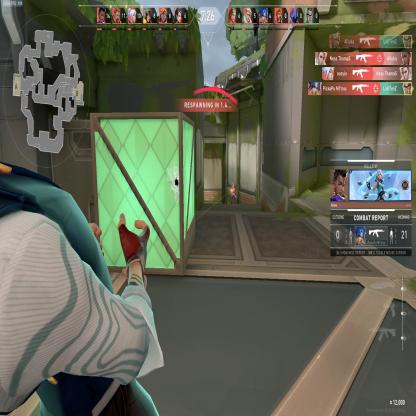
Label: enemy